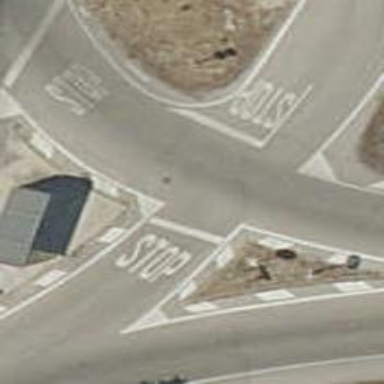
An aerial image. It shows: Stop road.